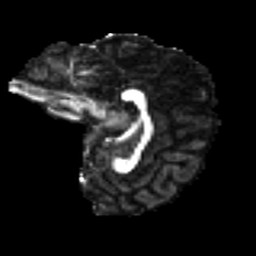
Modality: FA
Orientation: sagittal
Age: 23
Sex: female
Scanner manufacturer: ge
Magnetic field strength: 3 T
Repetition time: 7.8 s
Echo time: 0.0606 s